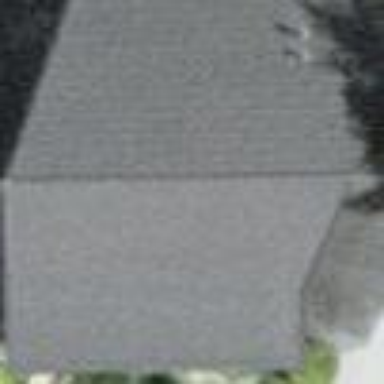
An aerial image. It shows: Simple house.